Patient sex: M
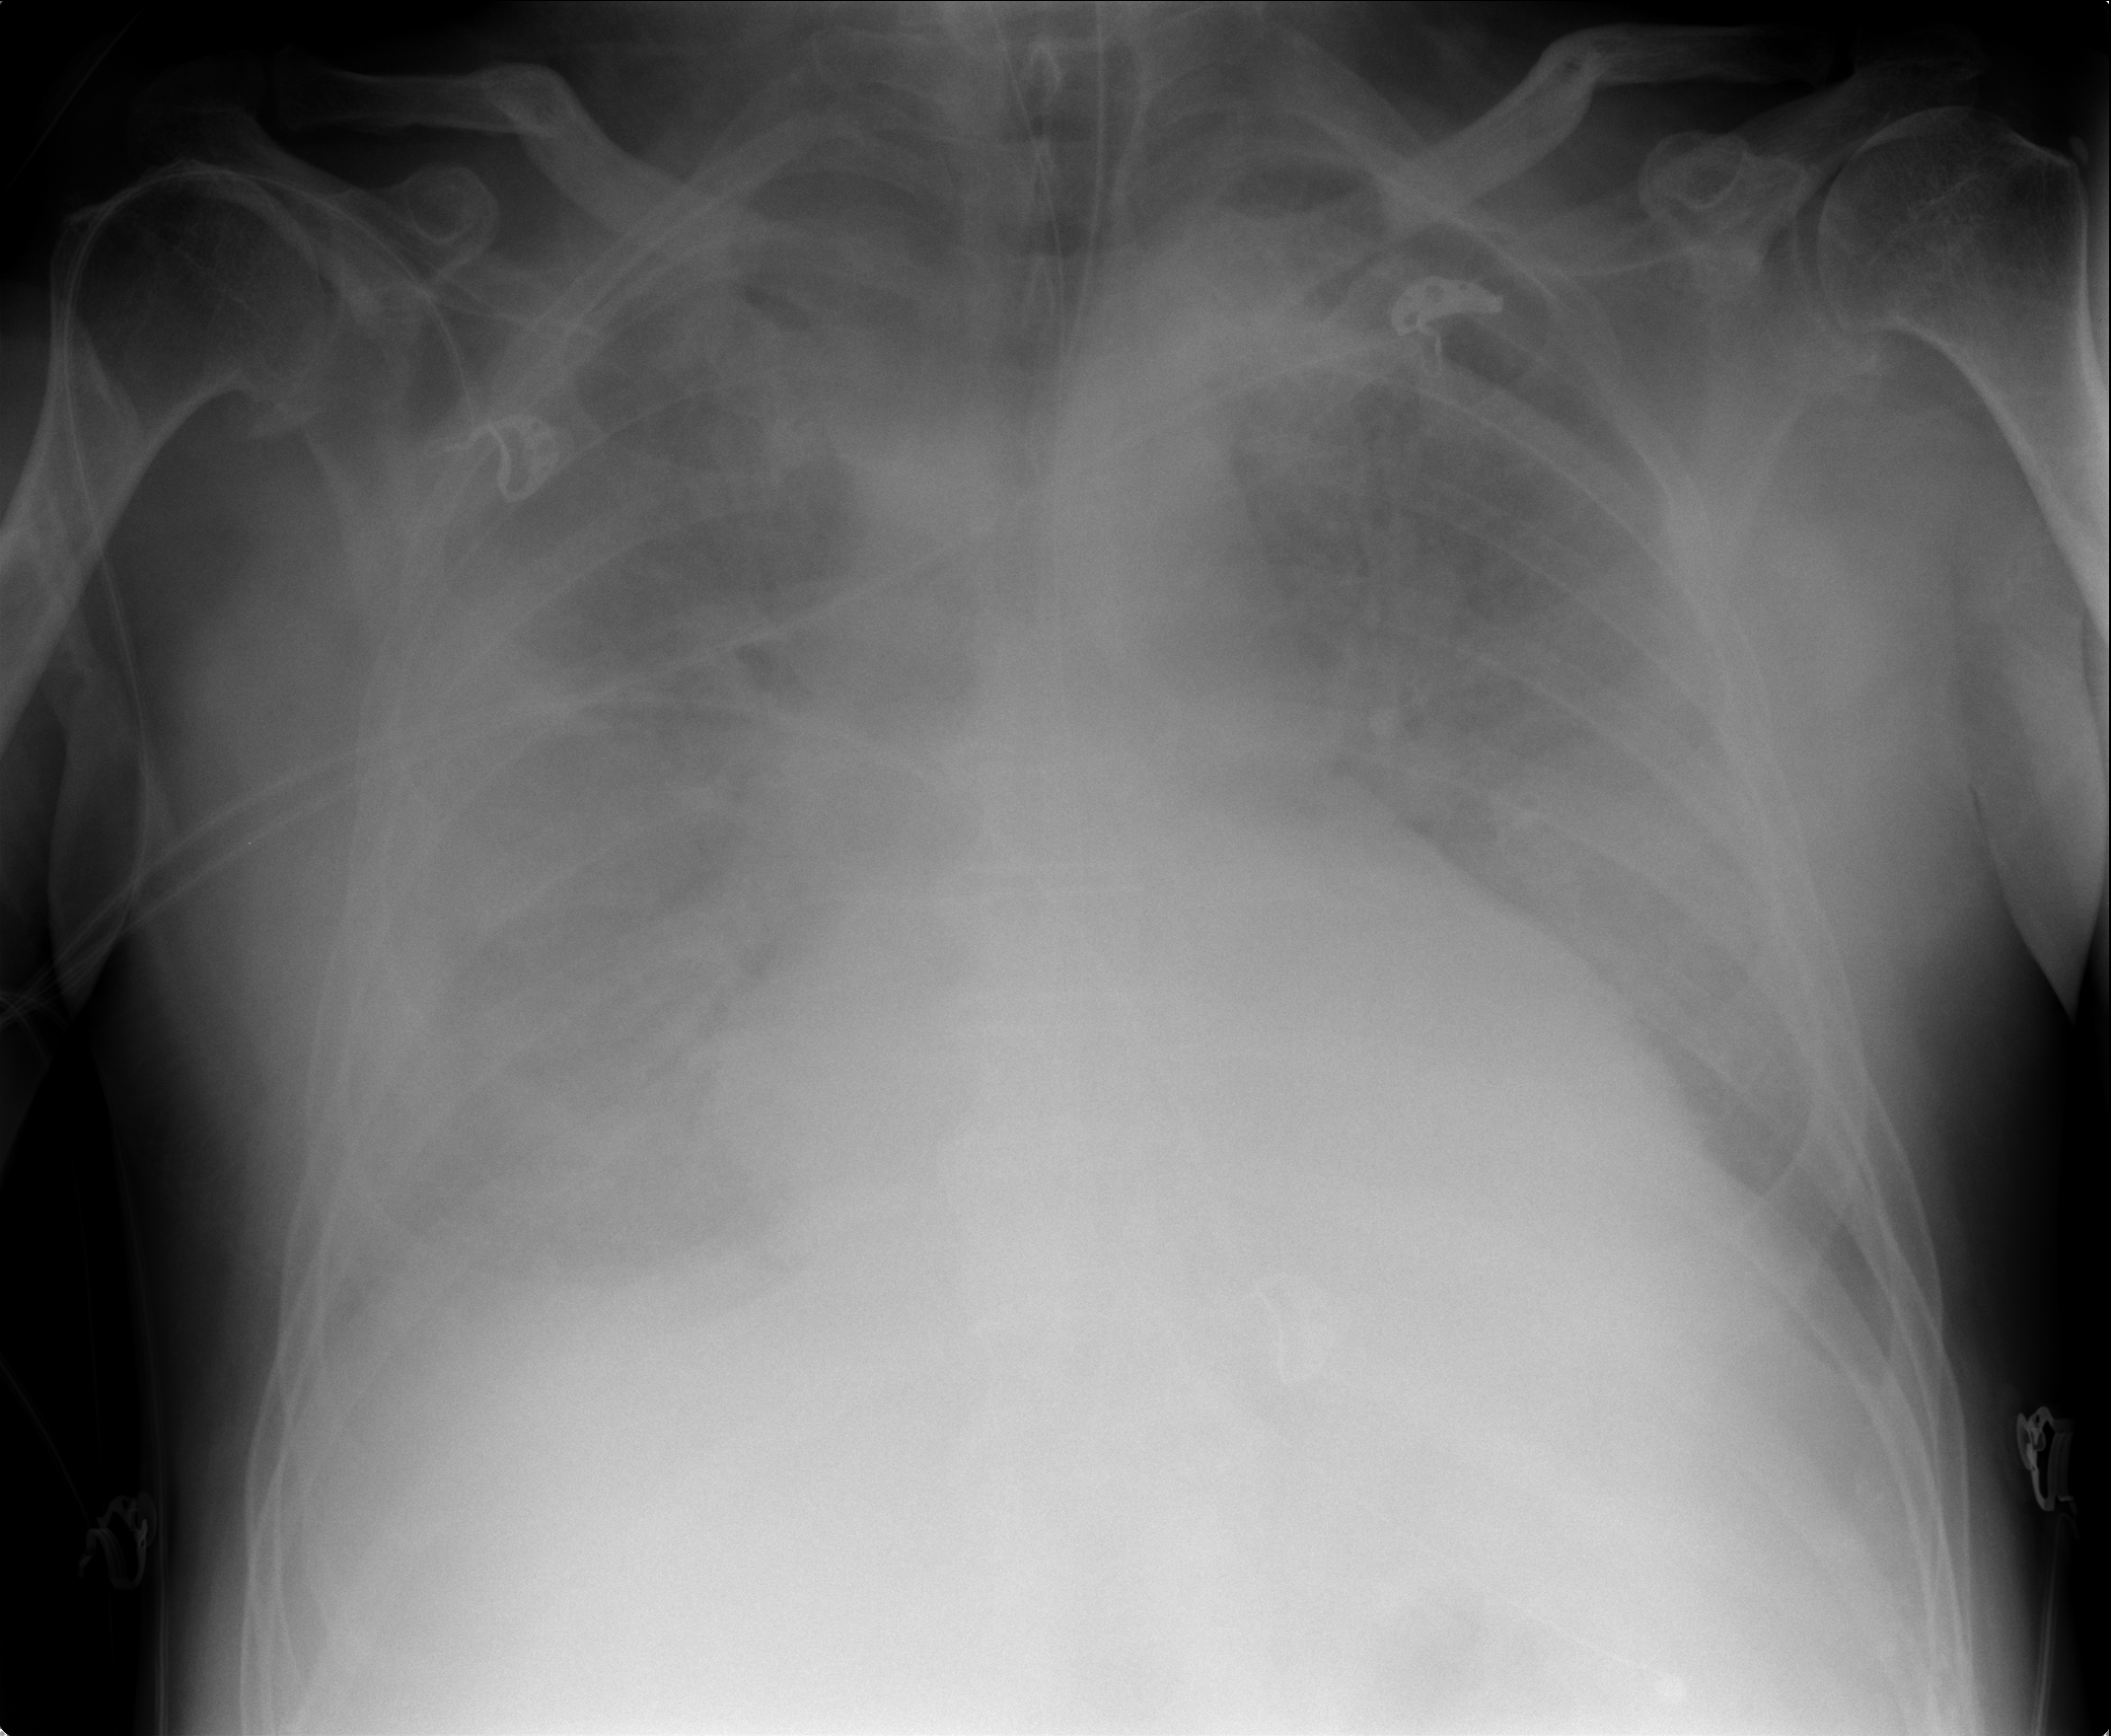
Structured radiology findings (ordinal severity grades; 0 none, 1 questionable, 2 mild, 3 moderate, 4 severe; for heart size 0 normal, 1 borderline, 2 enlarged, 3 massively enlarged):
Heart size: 2
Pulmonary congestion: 2
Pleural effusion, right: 3
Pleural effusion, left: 3
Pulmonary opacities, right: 3
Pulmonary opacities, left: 3
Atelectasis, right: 3
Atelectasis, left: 3